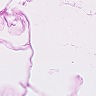
Metastatic tissue present: no